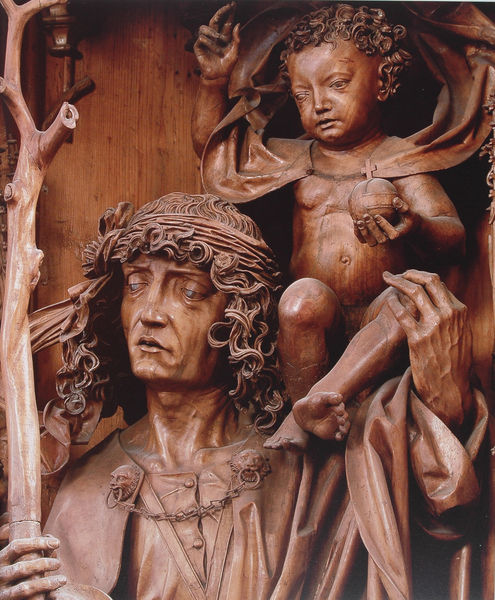
Titel: Hochaltar, Mittelschrein, hl. Christophorus mit dem Jesusknaben (Detail)
Künstler: Meister des heiligen Christophorus
Standort: Kefermarkt  (Oberösterreich)
Institution: St. Wolfgang
Schlagwörter: hand, körper, mann, nackt, umhang, ausschnitt, braun, brust, finger, haar, hintergrund, holz, mund, nase, blick, tuch, gesichter, hemd, wand, arm, arme, augen, falten, gesicht, stirnband, tragen, hals, hände, ast, baumstamm, wind, kirche, figur, gewand, haare, mantel, kind, vater, locken, schulter, stock, skulptur, statue, apfel, bein, füße, holzschnitt, wangen, stab, last, kette, nasen, kopftuch, detail, muskeln, realistisch, deutsch, bauch, faltenwurf, plastik, bauchnabel, knöpfe, foto, fotografie, beinchen, barfuss, knabe, fuss, kreuz, schnitt, kugel, herrscher, kranz, altar, schnitzerei, photo, fragment, erdkugel, gotisch, christus, jesus, wanderer, mittelalter, adern, segen, heiliger, eiche, stange, dürer, wanderstab, holzfigur, sohn, verschluss, altarbild, joseph, ärmchen, weltkugel, jesuskind, segensgestus, reichsapfel, christopherus, christophorus, riese, riemenschneider, holzrelief, christoforus, schutzpatrone, tilmann riemenschneider, segnend, antonius, heiliger christopherus, umhan, christopherun, shristopherus, kristophorus, 1, schnitzwerke, segsngruß, segensgruß, 123, 1234, 12234444, 111111, 11333333333333333333, 111111111111113333333333333333333333333, 11111111111111111333333333333333, gumhang, christopherud